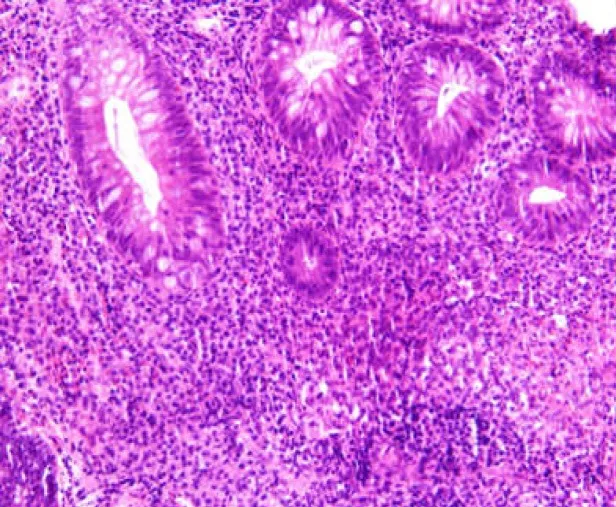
Recto-sigmoid biopsy taking from the diverted colon showing Neutrophils extending into the glands consistent with an acute colitis.
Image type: pathology (h&e)